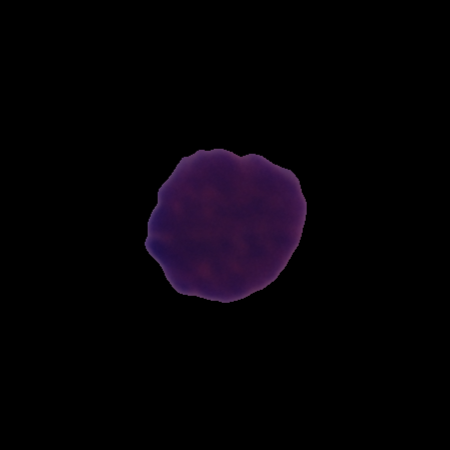
Label: healthy